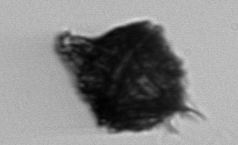
Label: Gonyaulax